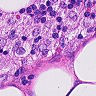
Metastatic tissue present: no